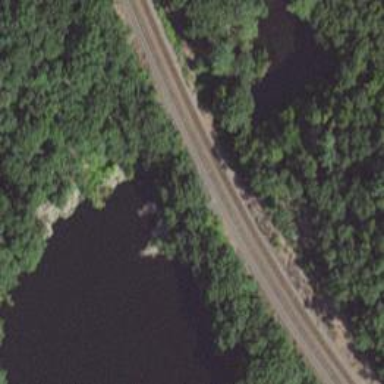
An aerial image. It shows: Railway crossing.